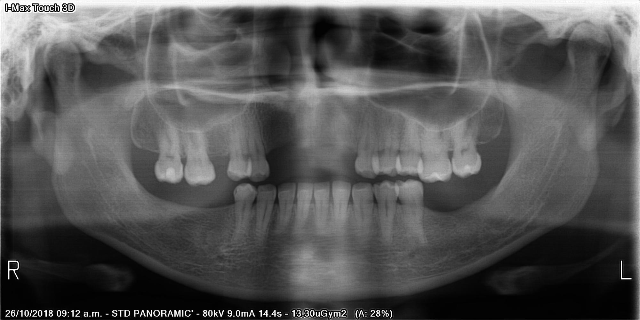
adult